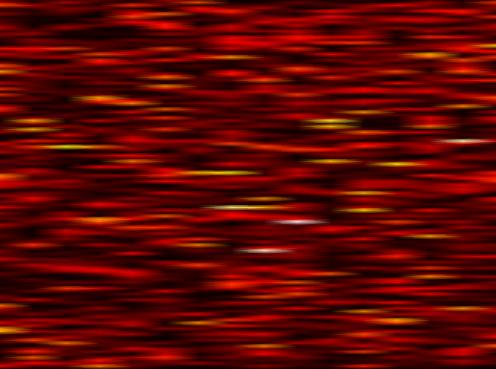
Label: FOFDM